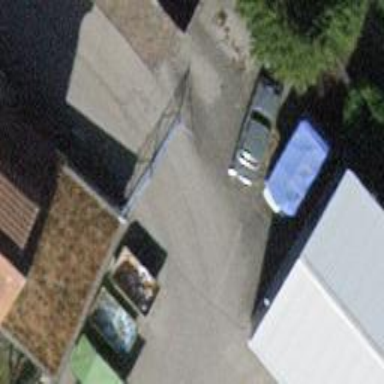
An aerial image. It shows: Entrance with barrier.